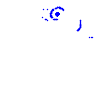
Particle: pion